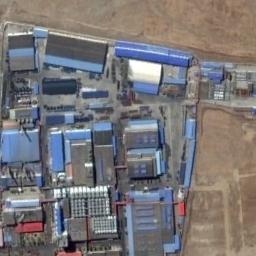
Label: industrial_area